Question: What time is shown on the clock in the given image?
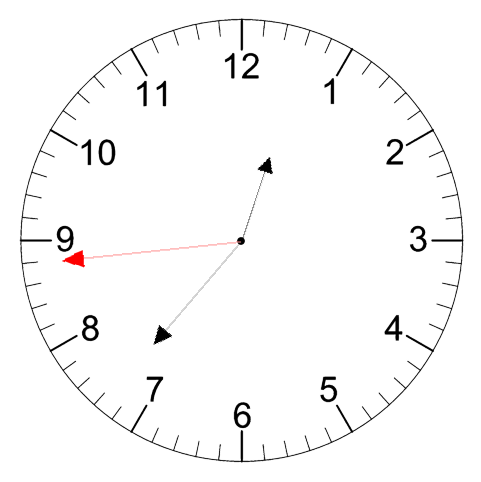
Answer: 12:36:44